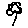
Label: flower